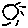
Label: sun